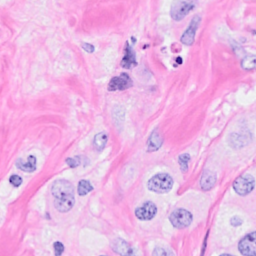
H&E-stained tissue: Breast